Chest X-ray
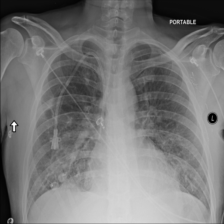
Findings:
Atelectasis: positive
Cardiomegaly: negative
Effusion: negative
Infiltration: negative
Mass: negative
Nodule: negative
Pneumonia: negative
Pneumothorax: negative
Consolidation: negative
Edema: positive
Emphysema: negative
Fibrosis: negative
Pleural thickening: negative
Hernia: negative